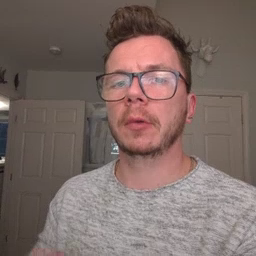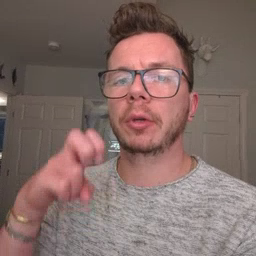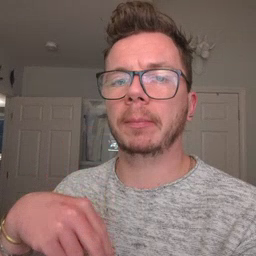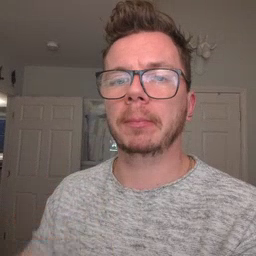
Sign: jump